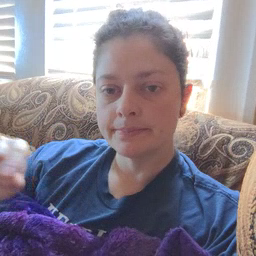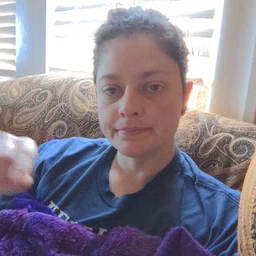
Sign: pen